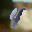
Label: 4